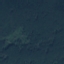
Label: Forest